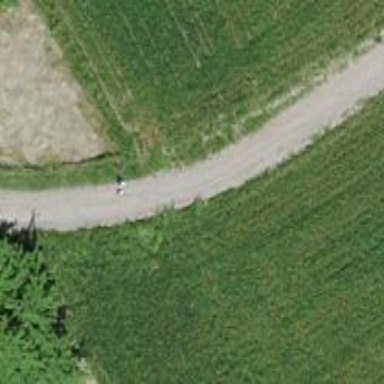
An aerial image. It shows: Unpaved track with grade2 surface.